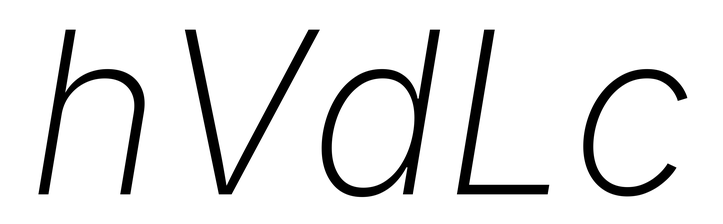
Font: Inter-Italic_ExtraLight_Italic